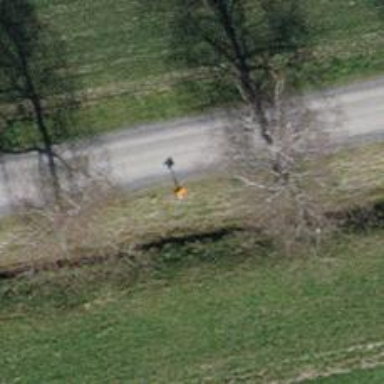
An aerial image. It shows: Pipeline marker.